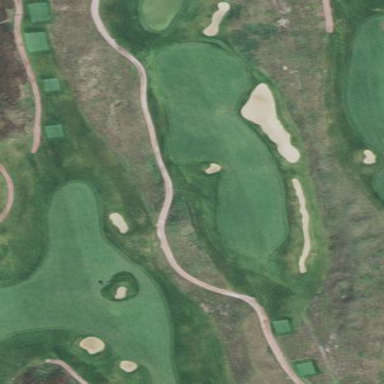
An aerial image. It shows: Well-maintained grassy area known as fairway on golf course.